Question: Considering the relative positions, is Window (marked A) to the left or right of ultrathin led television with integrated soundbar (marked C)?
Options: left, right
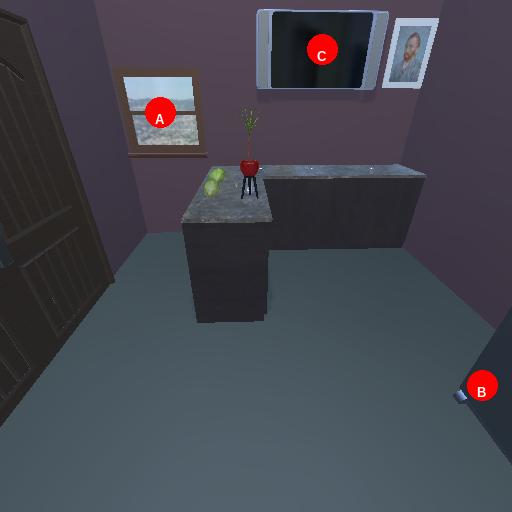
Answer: left